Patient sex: F
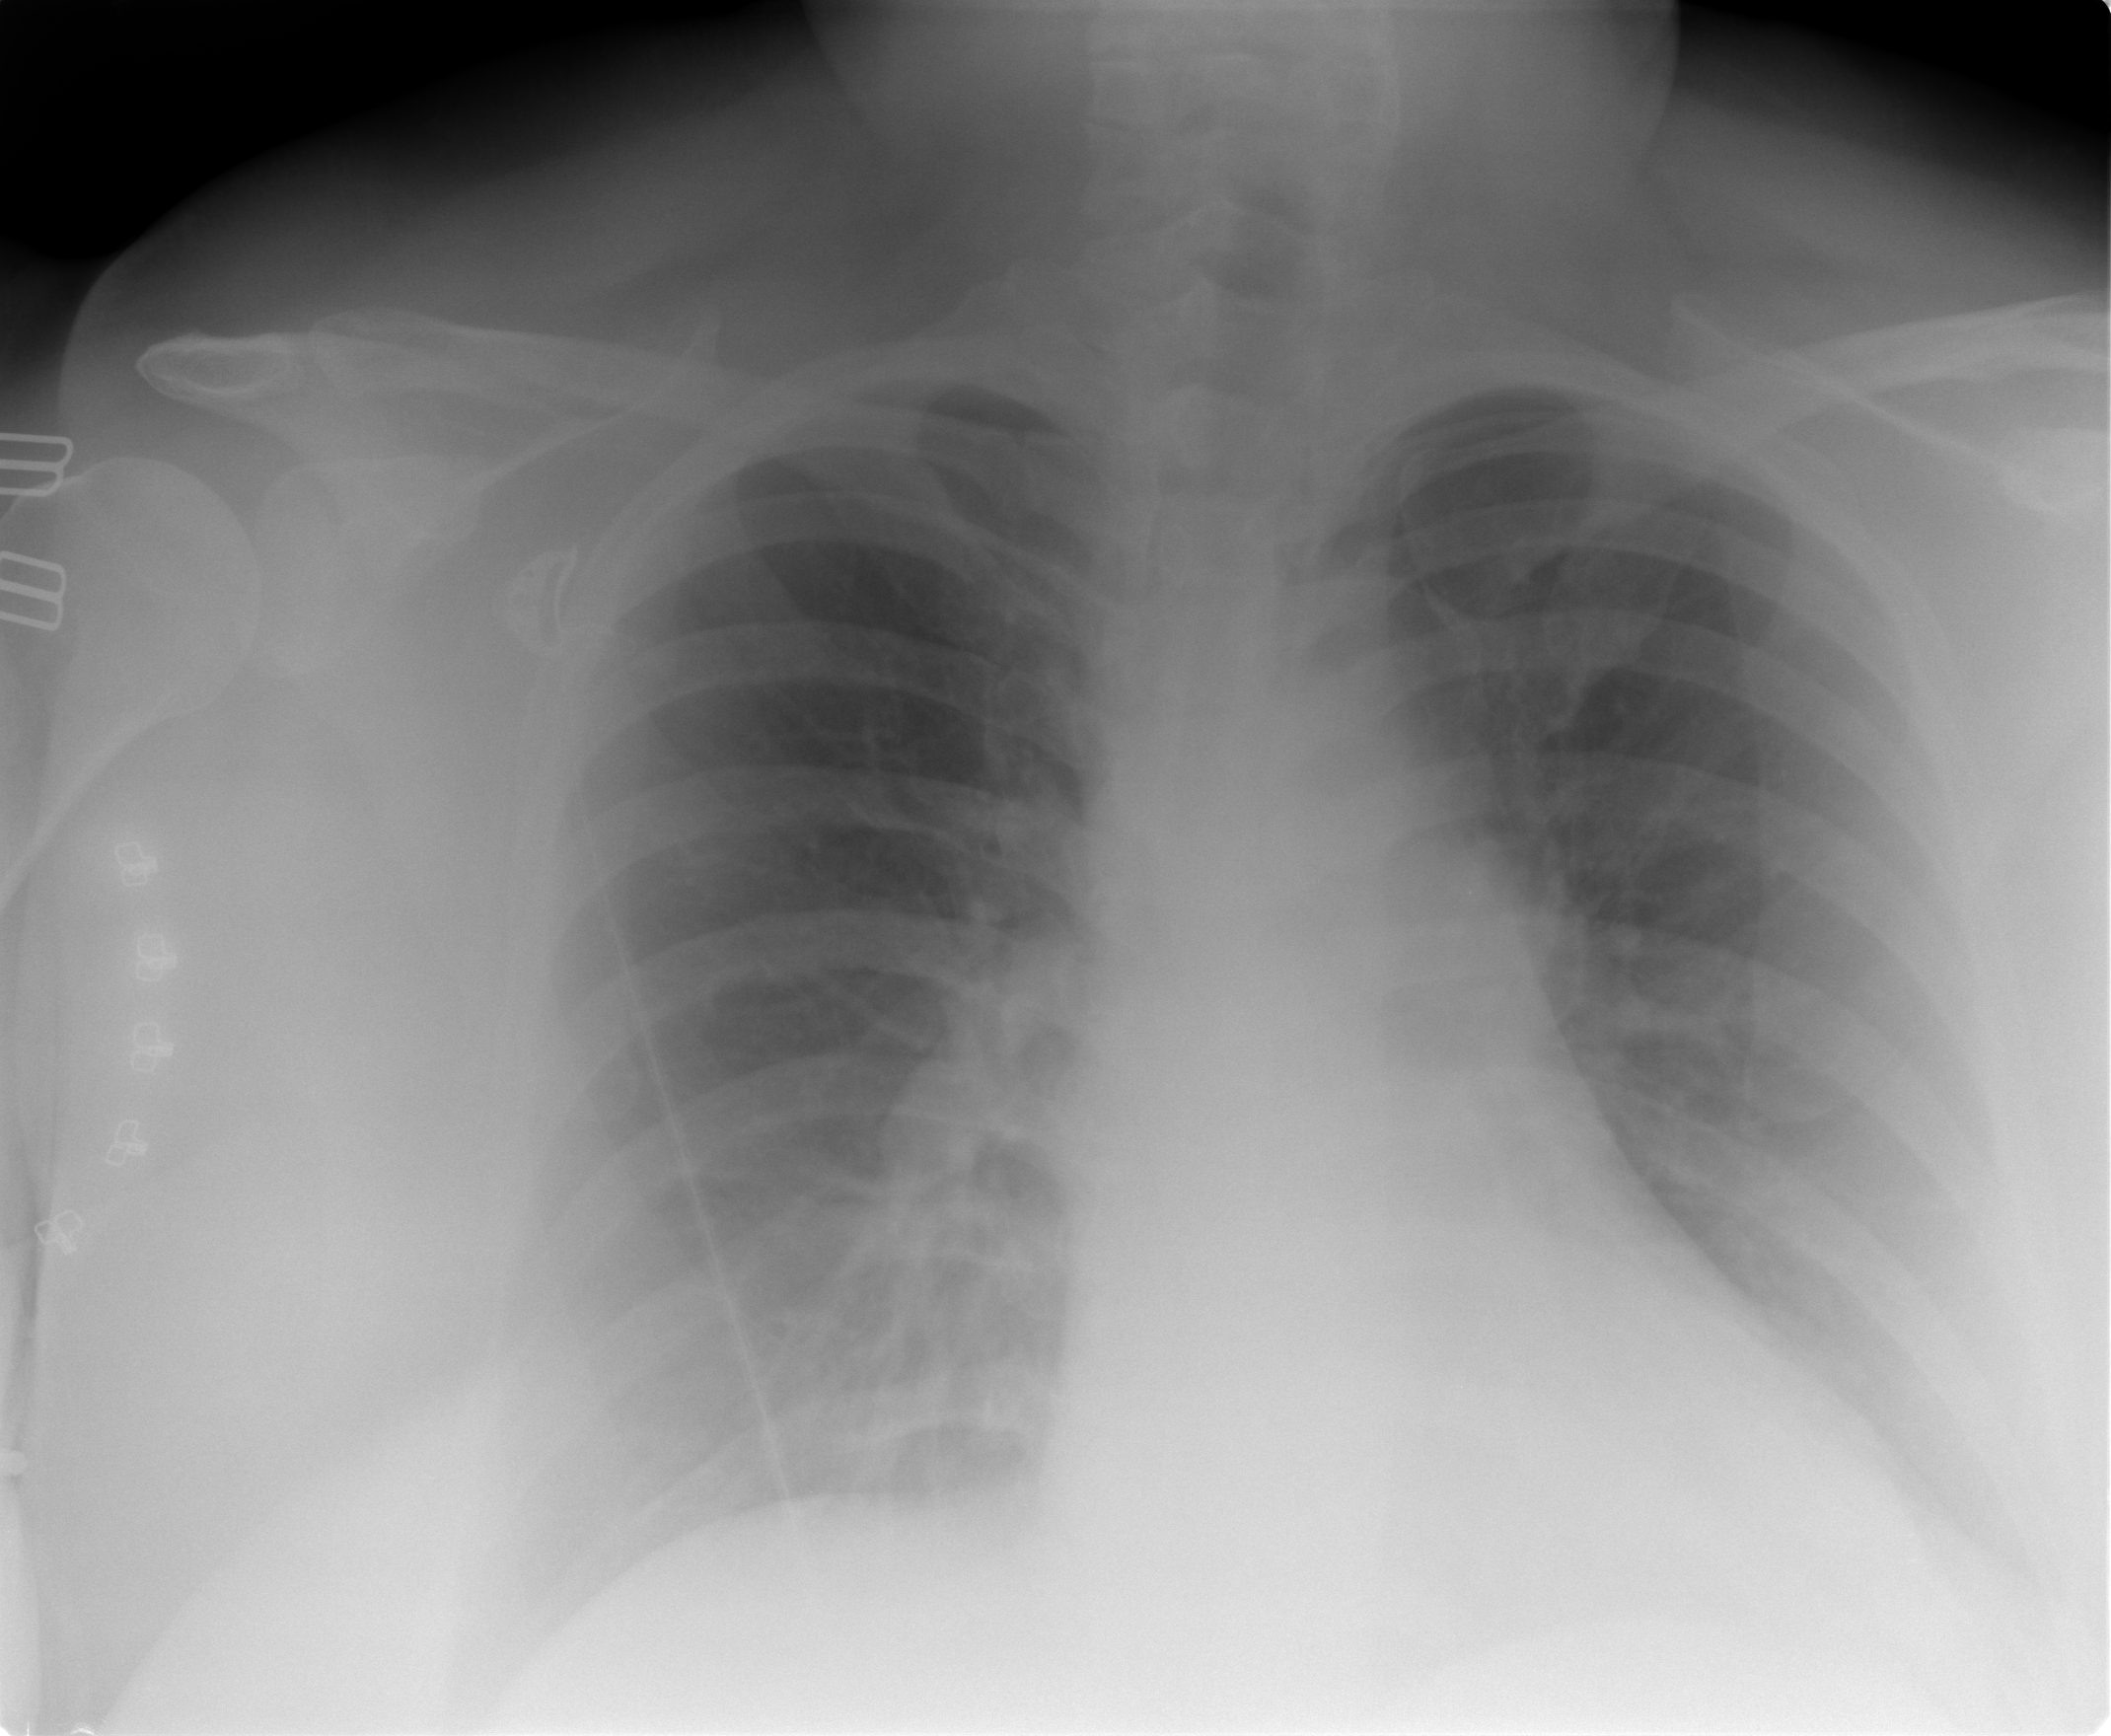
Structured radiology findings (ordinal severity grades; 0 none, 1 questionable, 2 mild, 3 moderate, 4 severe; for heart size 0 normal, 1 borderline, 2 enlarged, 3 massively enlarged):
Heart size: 1
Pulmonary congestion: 1
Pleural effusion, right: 0
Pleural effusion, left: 1
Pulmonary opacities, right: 0
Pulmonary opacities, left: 0
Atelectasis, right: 0
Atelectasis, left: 0